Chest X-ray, AP view. Patient: 45 years old, sex M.
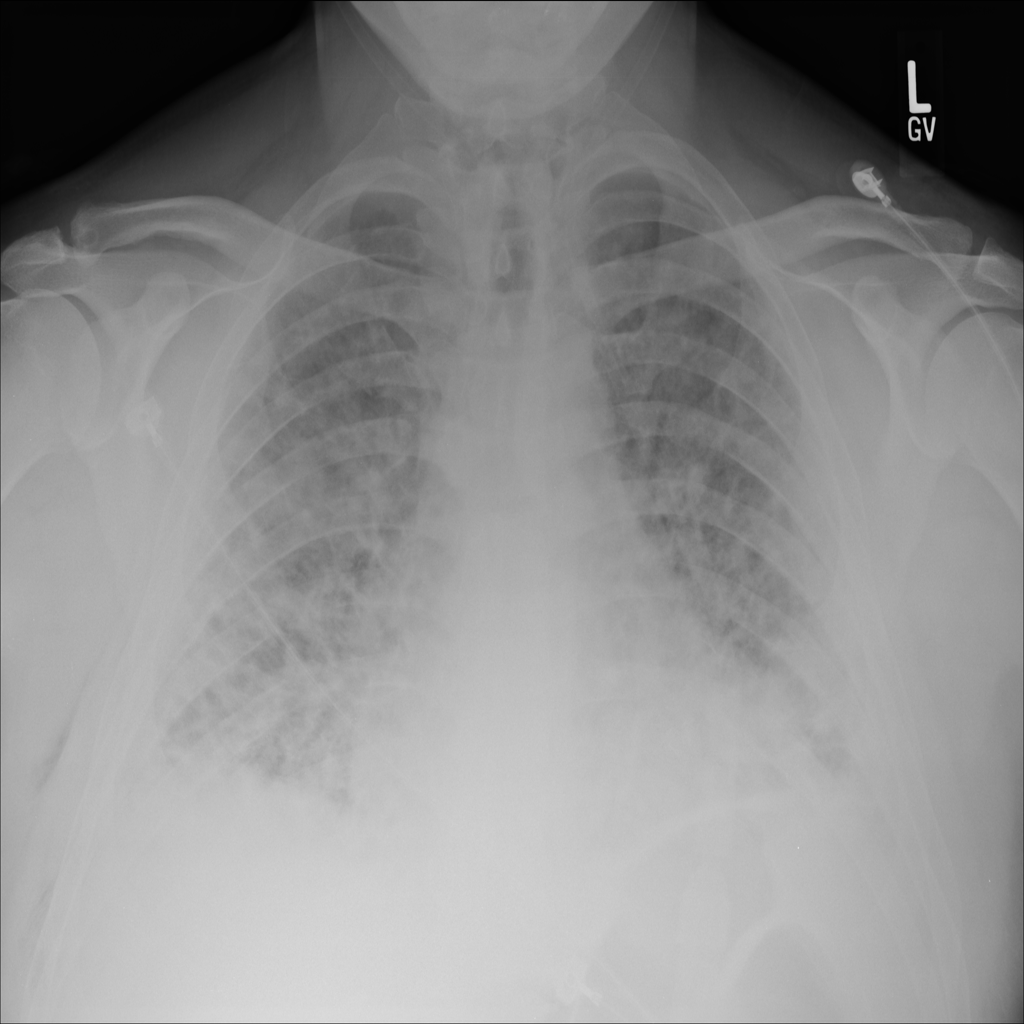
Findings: No Finding